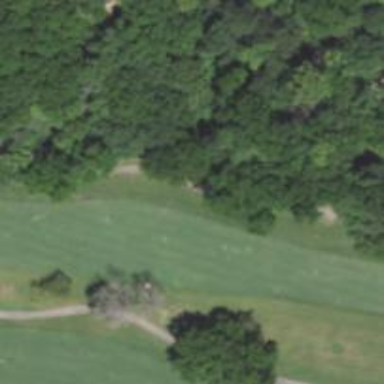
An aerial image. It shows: Service road designated as golf cart path.